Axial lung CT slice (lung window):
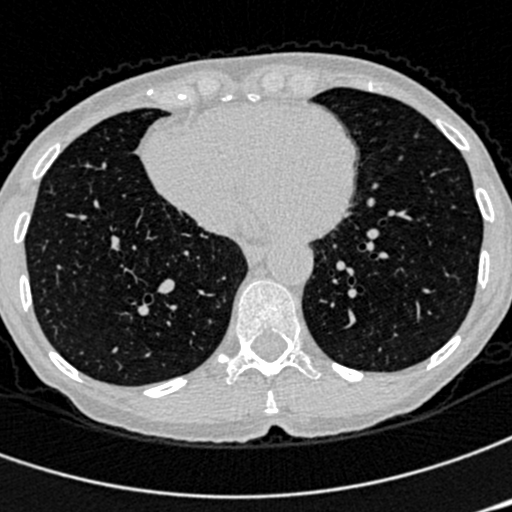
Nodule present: no